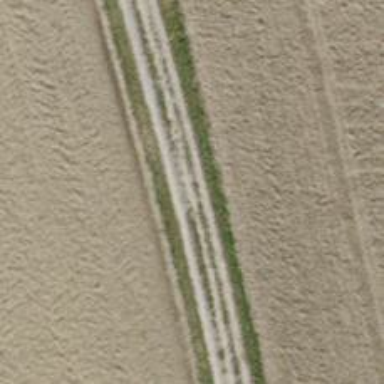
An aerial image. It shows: Gravel track with grade 2 tracktype.